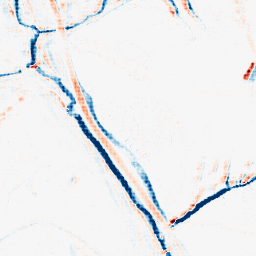
Category: morphological
Decomposition family: morphological_ellipse
Decomposition parameters: operation: average
width: 5
height: 10
Upsampling method: sinc_hamming
Upsampling parameters: scale: 4
kernel_size: 4
Upsampling scale: 4